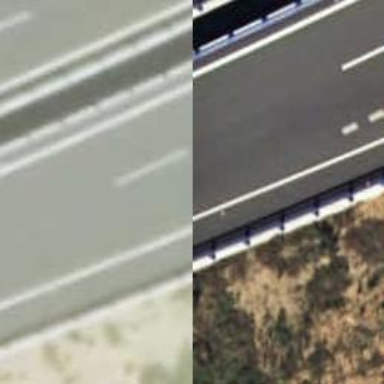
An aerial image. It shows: Motorway bridge with asphalt surface.